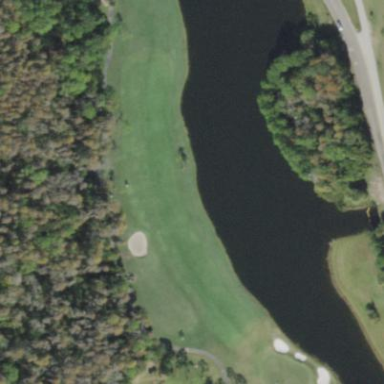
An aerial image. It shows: Water hazard in golf course. The hazard is natural water feature.